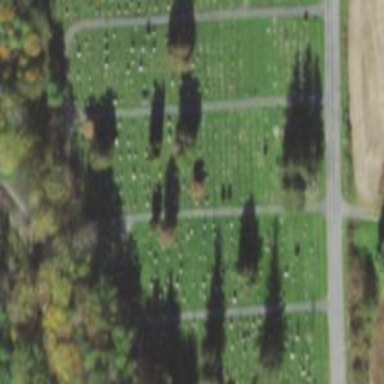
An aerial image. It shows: Cemetery.